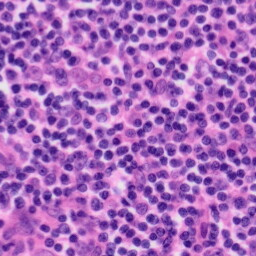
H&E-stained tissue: Tonsil